Question: To help fight covid19 here in the Philippines, I'm trying to do data analysis. My data source is table of incidences in Wikipedia. See <URL>
Tried to get table in python with Beautiful soup but I cannot seem to get the content of the columns [Facility of admission or consultation, Had recent travel history abroad]. See screenshot:

What am I doing wrong?
Here's my code: (can also be found here <URL>
'''
import pandas as pd
import requests
from bs4 import BeautifulSoup
url = "https://en.wikipedia.org/wiki/Template:2019%E2%80%9320_coronavirus_pandemic_data/Philippines_medical_cases_summary"
page = requests.get(url)
soup = BeautifulSoup(page.content, 'html.parser')
table = soup.find('table', class_='wikitable')
n_columns = 0
n_rows=0
column_names = []
for row in table.find_all('tr'):
td_tags = row.find_all('td')
if len(td_tags) > 0:
n_rows+=1
if n_columns == 0:
n_columns = len(td_tags)
th_tags = row.find_all('th')
if len(th_tags) > 0 and len(column_names) == 0:
for th in th_tags:
column_names.append(th.get_text())
columns = column_names if len(column_names) > 0 else range(0,n_columns)
df = pd.DataFrame(columns = columns,index= range(0,n_rows))
row_marker = 0
for row in table.find_all('tr'):
column_marker = 0
columns = row.find_all('td')
for column in columns:
df.iat[row_marker,column_marker] = column.get_text()
column_marker += 1
if len(columns) > 0:
row_marker += 1
for col in df:
try:
df[col] = df[col].astype(float)
except ValueError:
pass
df
'''
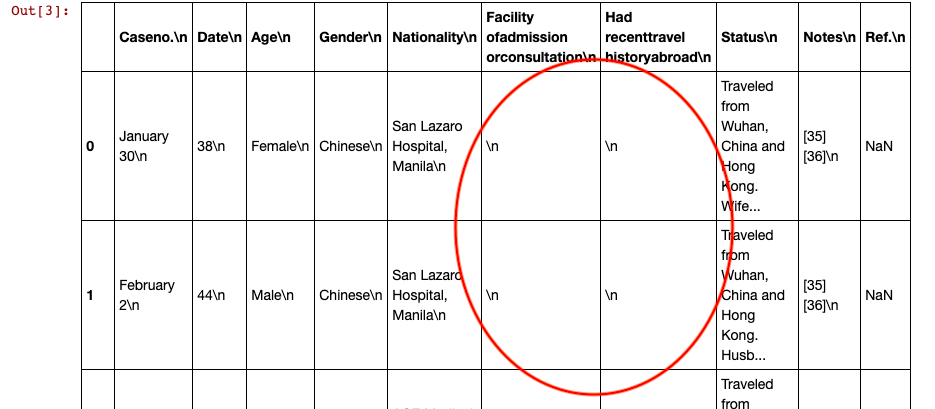
Answer: '''
import pandas as pd
from selenium import webdriver
from selenium.webdriver.firefox.options import Options
options = Options()
options.add_argument('--headless')
driver = webdriver.Firefox(options=options)
driver = webdriver.Firefox()
driver.get(
"https://en.wikipedia.org/wiki/2020_coronavirus_pandemic_in_the_Philippines")
items = [["yes", "Yes"], ["no", "No"], [
"TBA", "TBA"], ["status-d", "Died"], ["status-r", "Recovered"], ["status-a", "Admitted"]]
for item in items:
script = (
"document.querySelectorAll('.{}').forEach((element) => element.innerHTML = '{}')".format(*item))
driver.execute_script(script)
df = pd.read_html(driver.page_source)[2]
df.to_csv("data.csv", index=False)
driver.quit()
'''
Output: <URL>
<URL>